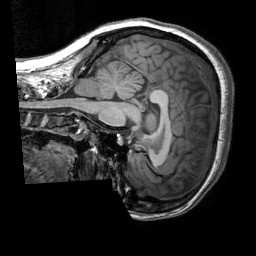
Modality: T1w
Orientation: sagittal
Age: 20
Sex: female
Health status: healthy
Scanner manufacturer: siemens
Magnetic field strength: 3 T
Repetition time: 2.3 s
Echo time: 0.00303 s